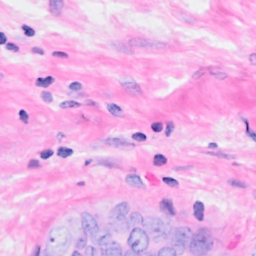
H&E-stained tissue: Breast